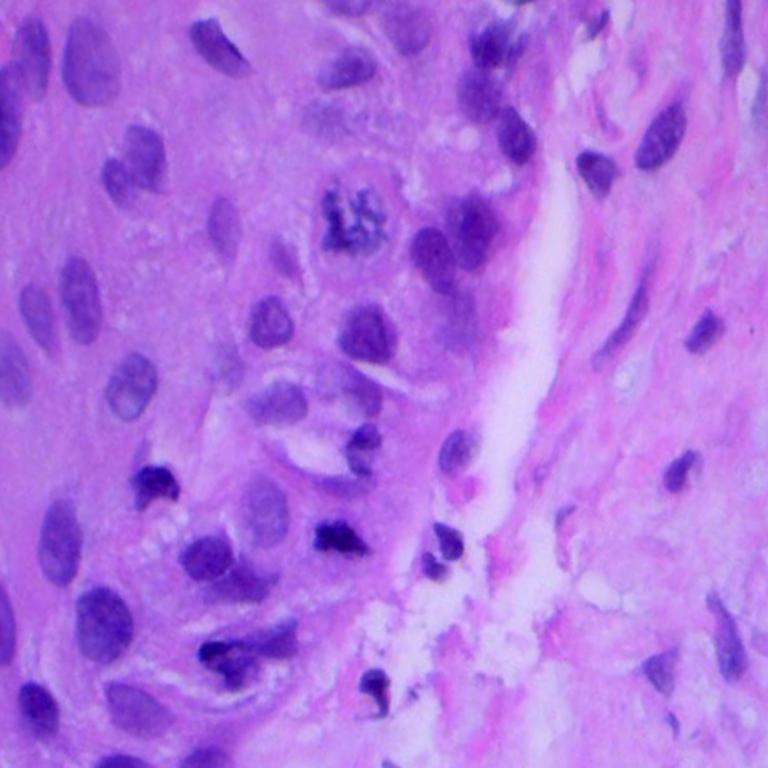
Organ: lung
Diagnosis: squamous carcinomas